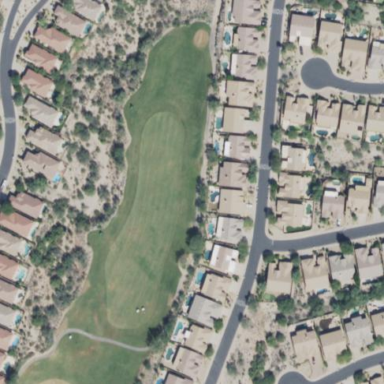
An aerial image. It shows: Rough area in golf course.